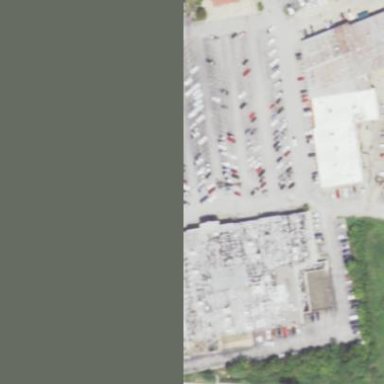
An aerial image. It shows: Commercial building.